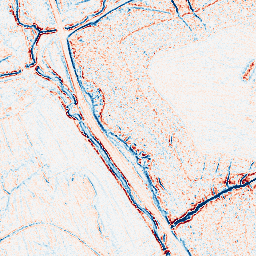
Category: edge_preserving
Decomposition family: bilateral
Decomposition parameters: d: 5
sigma_color: 50
sigma_space: 50
Upsampling method: cubic_mitchell
Upsampling parameters: scale: 2
Upsampling scale: 2